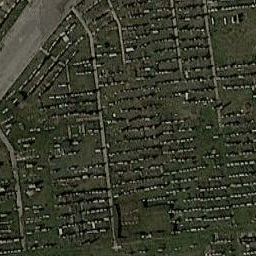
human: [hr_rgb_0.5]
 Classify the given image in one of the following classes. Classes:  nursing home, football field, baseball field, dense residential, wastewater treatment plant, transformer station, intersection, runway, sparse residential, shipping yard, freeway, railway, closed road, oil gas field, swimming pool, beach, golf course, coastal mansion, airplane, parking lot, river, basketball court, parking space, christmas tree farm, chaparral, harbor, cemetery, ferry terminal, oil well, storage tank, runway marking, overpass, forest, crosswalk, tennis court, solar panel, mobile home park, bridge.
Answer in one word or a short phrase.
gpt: cemetery